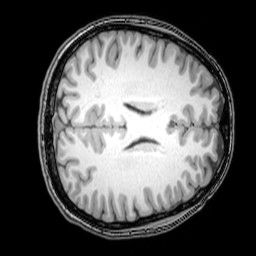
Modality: T1w
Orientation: axial
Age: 26
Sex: female
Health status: healthy
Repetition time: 0.081 s
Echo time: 0.037 s